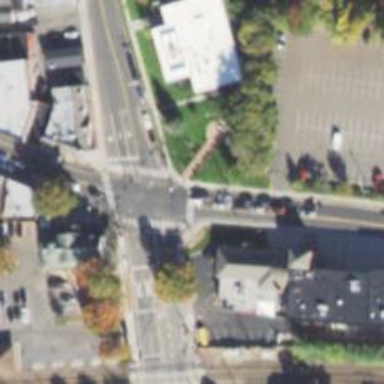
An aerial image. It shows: Marked crossing on the road.